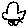
Label: car